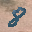
Label: 8